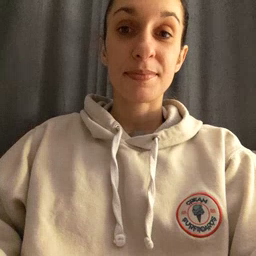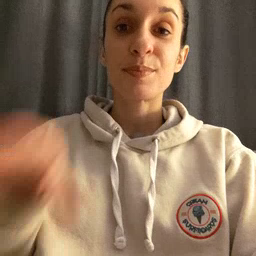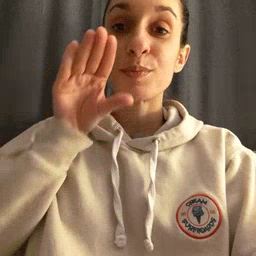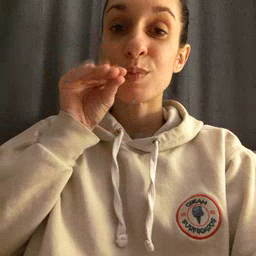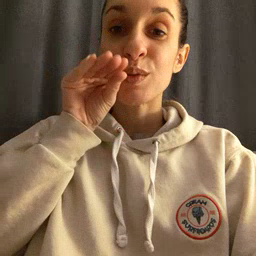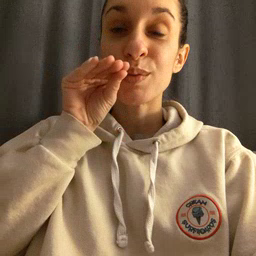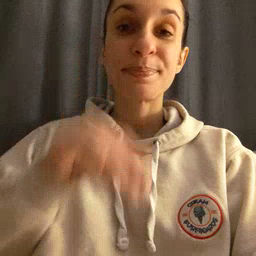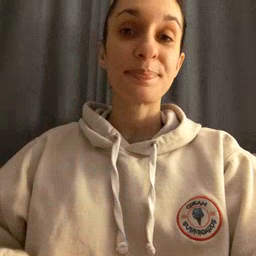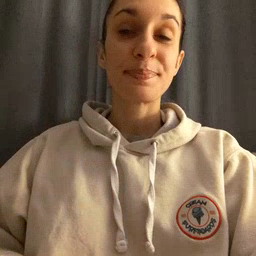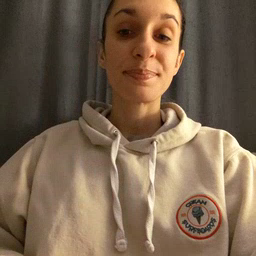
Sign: goose